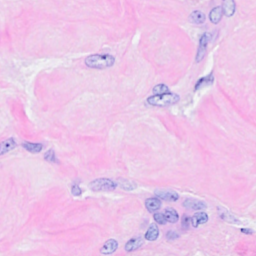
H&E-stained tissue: Breast